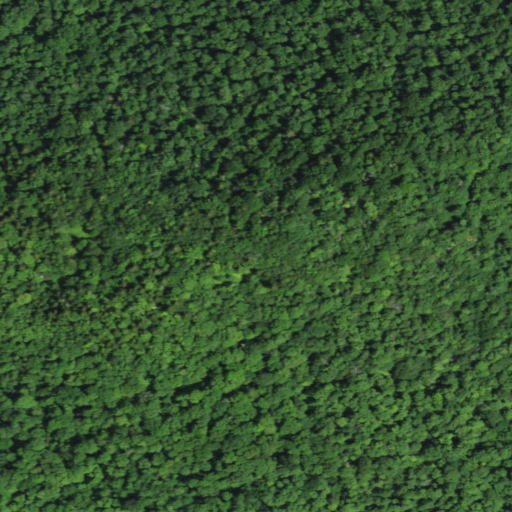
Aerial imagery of mountain in New York named Jennings Mountain containing deciduous forest, mixed forest, evergreen forest, and shrub